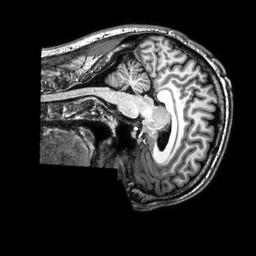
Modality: T1w
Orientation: sagittal
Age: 31
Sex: male
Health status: healthy
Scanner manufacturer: philips
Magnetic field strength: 3 T
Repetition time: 0.009 s
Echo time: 0.003996 s